Interaction volume radius: 10 \u00c5
Interaction volume height: 20 \u00c5
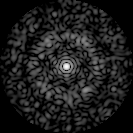
Disorder parameter: 0.7724